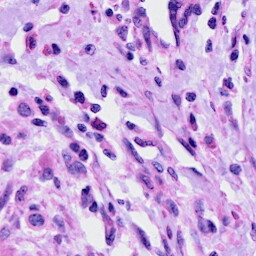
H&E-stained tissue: Cervix